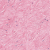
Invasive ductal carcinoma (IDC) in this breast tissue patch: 0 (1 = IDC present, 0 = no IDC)